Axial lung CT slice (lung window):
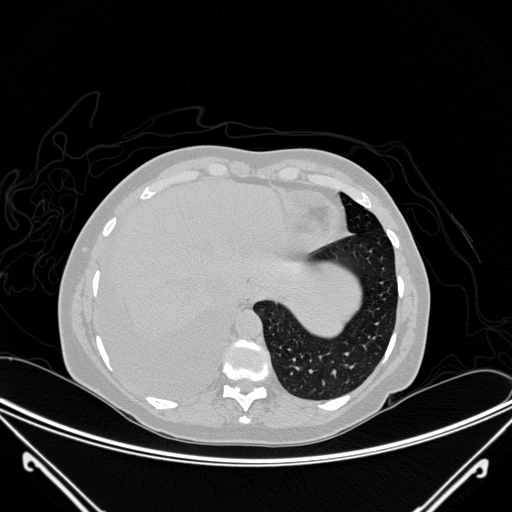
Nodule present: no